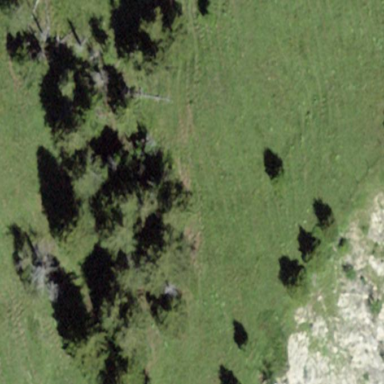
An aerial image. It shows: Forest area.